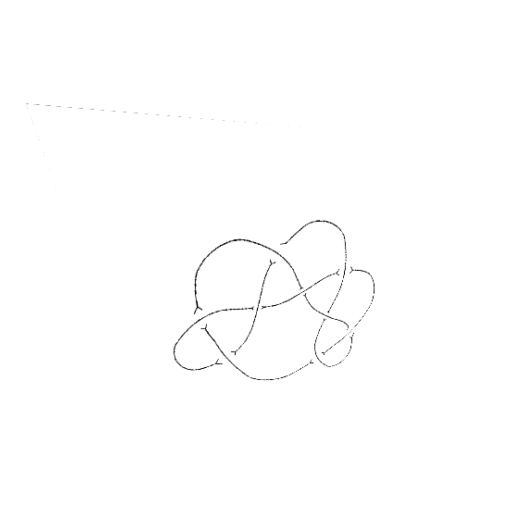
Crossing number: 9